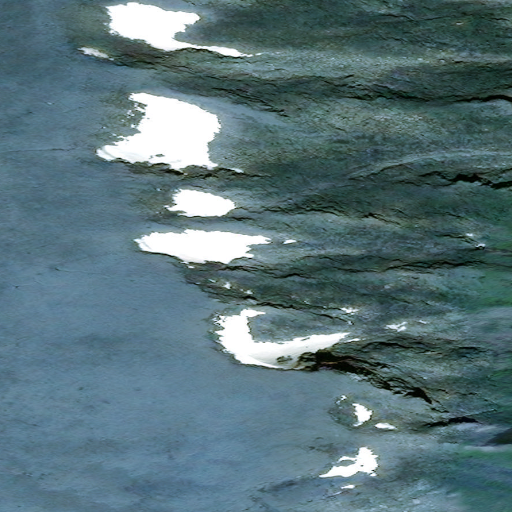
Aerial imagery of ridge(s) in Alaska named Independent Ridge containing only unknown